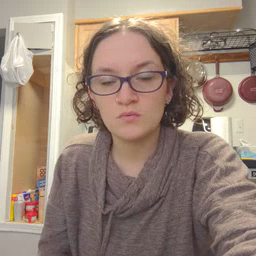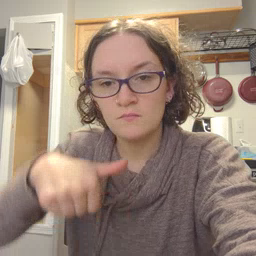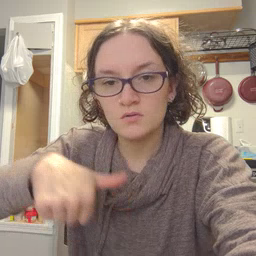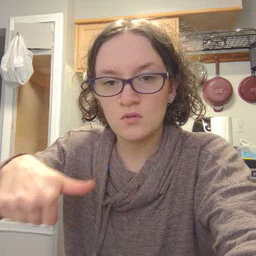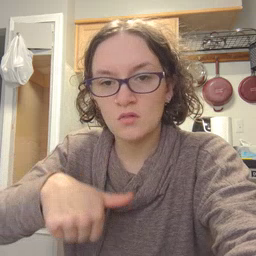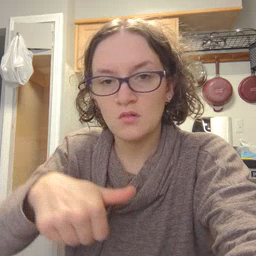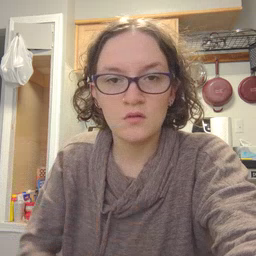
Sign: puzzle